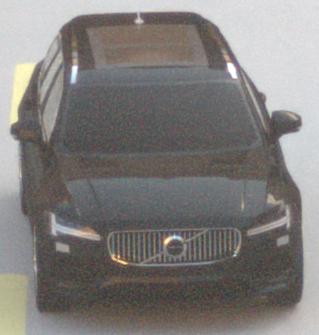
Make: Volvo
Model: V90
Detailed model: -
Model produced from: 2016
Model produced until: 2020
Doors: 5
Color: black
Road condition: dry road
Daytime: sunrise or sunset
Contrast: low contrast